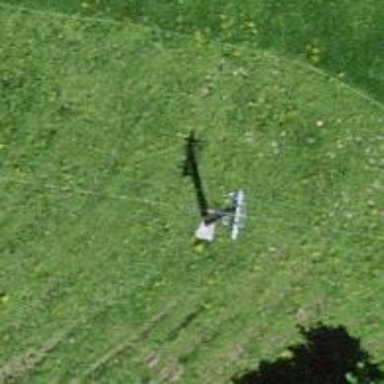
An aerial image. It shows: Pylon for aerialway.